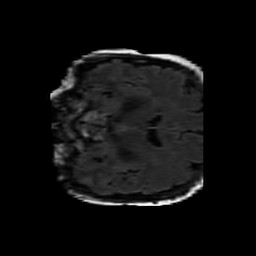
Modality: FLAIR
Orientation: coronal
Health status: ill
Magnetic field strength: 3 T